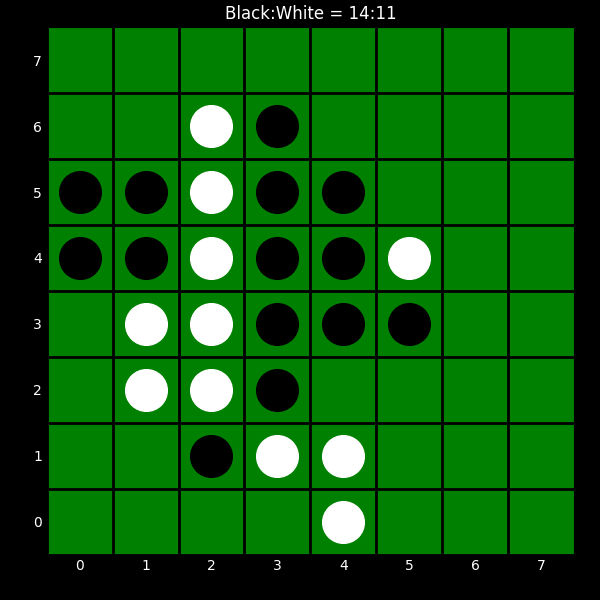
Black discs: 14
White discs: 11